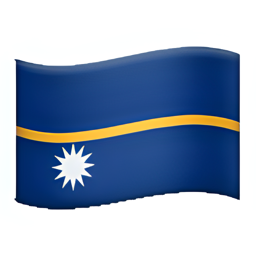
Name: flag for nauru
Emoji: 🇳🇷
Group: Flags
Sub-group: country-flag